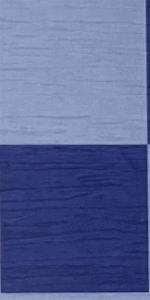
Label: Empty